Question: (Before I start, yes I have asked a <URL>
I have some very ugly markup generated by a Drupal view. Because many of the class names can be used in multiple places, in various levels of the hierarchy (for example, the first 'view-content/view-grouping/view-grouping-header' needs to float left (or at least the contents of it do for the headshot image, but the other view-grouping-header elements need to display to the right of the image), I can't just address the class names; I need to get the full hierarchy. I'm having some trouble with that... (I know someone is going to come along and say, "but you can add classes to fields in Drupal views; why not do that?" Well, you can if you're displaying individual fields, but in this case I need to group by 5 of the 6 fields that are displayed, and when you group by a field you set the field itself to be excluded from the display, which means any custom classes you add to the field are ignored. The only thing you can do stylewise with grouping is apply a single class to all rows, which I've done but doesn't help in this case.)
'''
<div class="view-clone-of-speaker-list">
<div class="view-content">
<div class="view-grouping">
<div class="view-grouping-header">
<div id="file-741" class="file file-image file-image-jpeg
contextual-links-region">
<div class="content">
<img src="johndoe.jpg" width="180" height="180" alt="" />
<!-- this img needs to float left -->
</div>
</div>
</div>
<div class="view-grouping-content">
<div class="view-grouping">
<div class="view-grouping-header">
<a href="/speaker/john-doe">John Doe</a>
<!-- this view-grouping-header a needs to be styled differently
than the one the next level down (view full profile) -->
</div>
<div class="view-grouping-content">
<div class="view-grouping">
<div class="view-grouping-header">
Freelance consultant
</div>
<div class="view-grouping-content">
<div class="view-grouping">
<div class="view-grouping-header">
Path to Purchase Institute
</div>
<div class="view-grouping-content">
<div class="view-grouping">
<div class="view-grouping-header">
<a href="/speaker/john-doe">
view full profile &gt;</a>
</div>
<div class="view-grouping-content">
<h3>Sessions:</h3>
<div class="views-row views-row-1 views-row-odd views-row-first">
<div class="views-field views-field-title-1">
<span class="field-content">
<a href="/session/keynote-address-2">Keynote Address 2</a>
</span>
</div>
</div>
<div class="views-row views-row-2 views-row-even views-row-last">
<div class="views-field views-field-title-1">
<span class="field-content">
<a href="/session/keynote-address-1">Keynote Address 1</a>
</span>
</div>
</div>
</div>
</div>
</div>
</div>
</div>
</div>
</div>
</div>
</div>
</div>
</div>
</div>
'''
This is what I've tried, for example, to get the outer view-grouping - I want to put a border around the entire thing:
'''
.view-clone-of-speaker-list.div.view-content.div.view-grouping {
border: 1px solid #a8a8a8;
}
'''
But according to Firebug the element is not getting that style.
Here's the desired outcome; I don't need help (I don't think!) with the actual style code; I just need a hand figuring out how to address the correct elements given how frakkin' awfully they're nested.

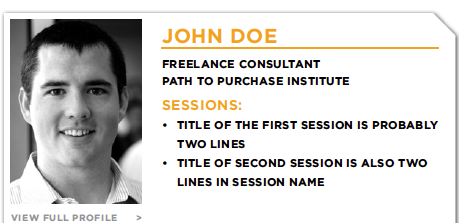
Answer: A period on a selector means "class"; div.myClass means a div with a class of myClass. div.myClass.div.myOtherClass doesn't mean anything.
I think what you want is
'''
div.view-clone-of-speaker-list>div.view-content>div.view-grouping {
border: 1px solid #a8a8a8;
}
'''
That means "a div with a class of view-grouping, which is a child of a div with a class of view-content, which is a child of a div with a class of view-clone-of-speaker-list".